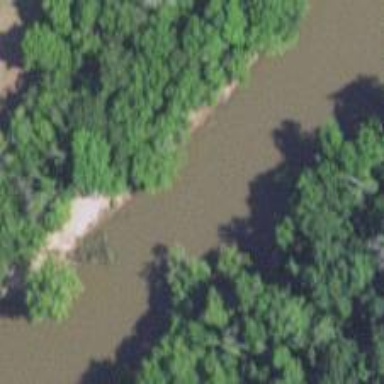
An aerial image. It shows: Beautiful river scene.